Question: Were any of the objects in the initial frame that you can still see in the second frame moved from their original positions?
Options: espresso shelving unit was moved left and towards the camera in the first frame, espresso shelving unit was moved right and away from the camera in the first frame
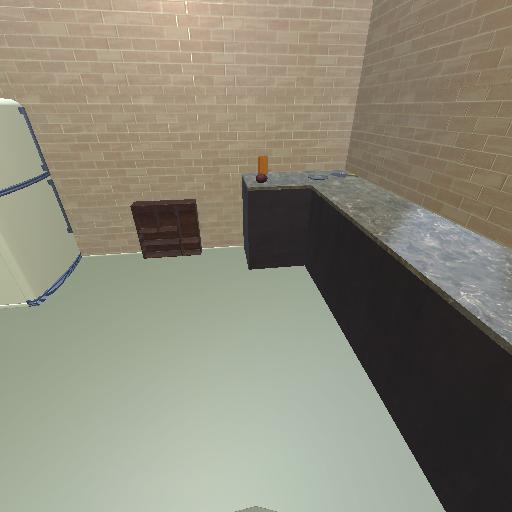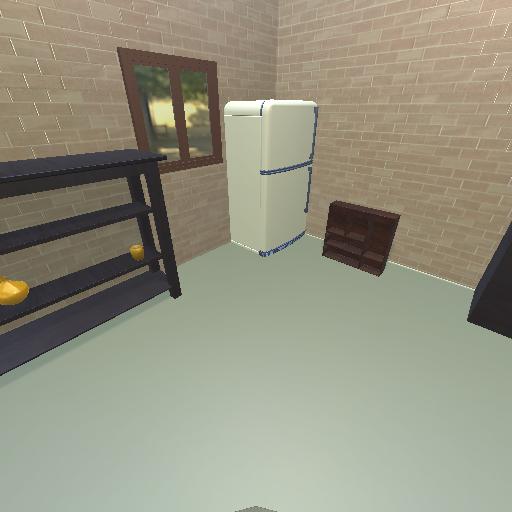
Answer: espresso shelving unit was moved left and towards the camera in the first frame